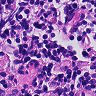
Metastatic tissue present: no